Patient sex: M
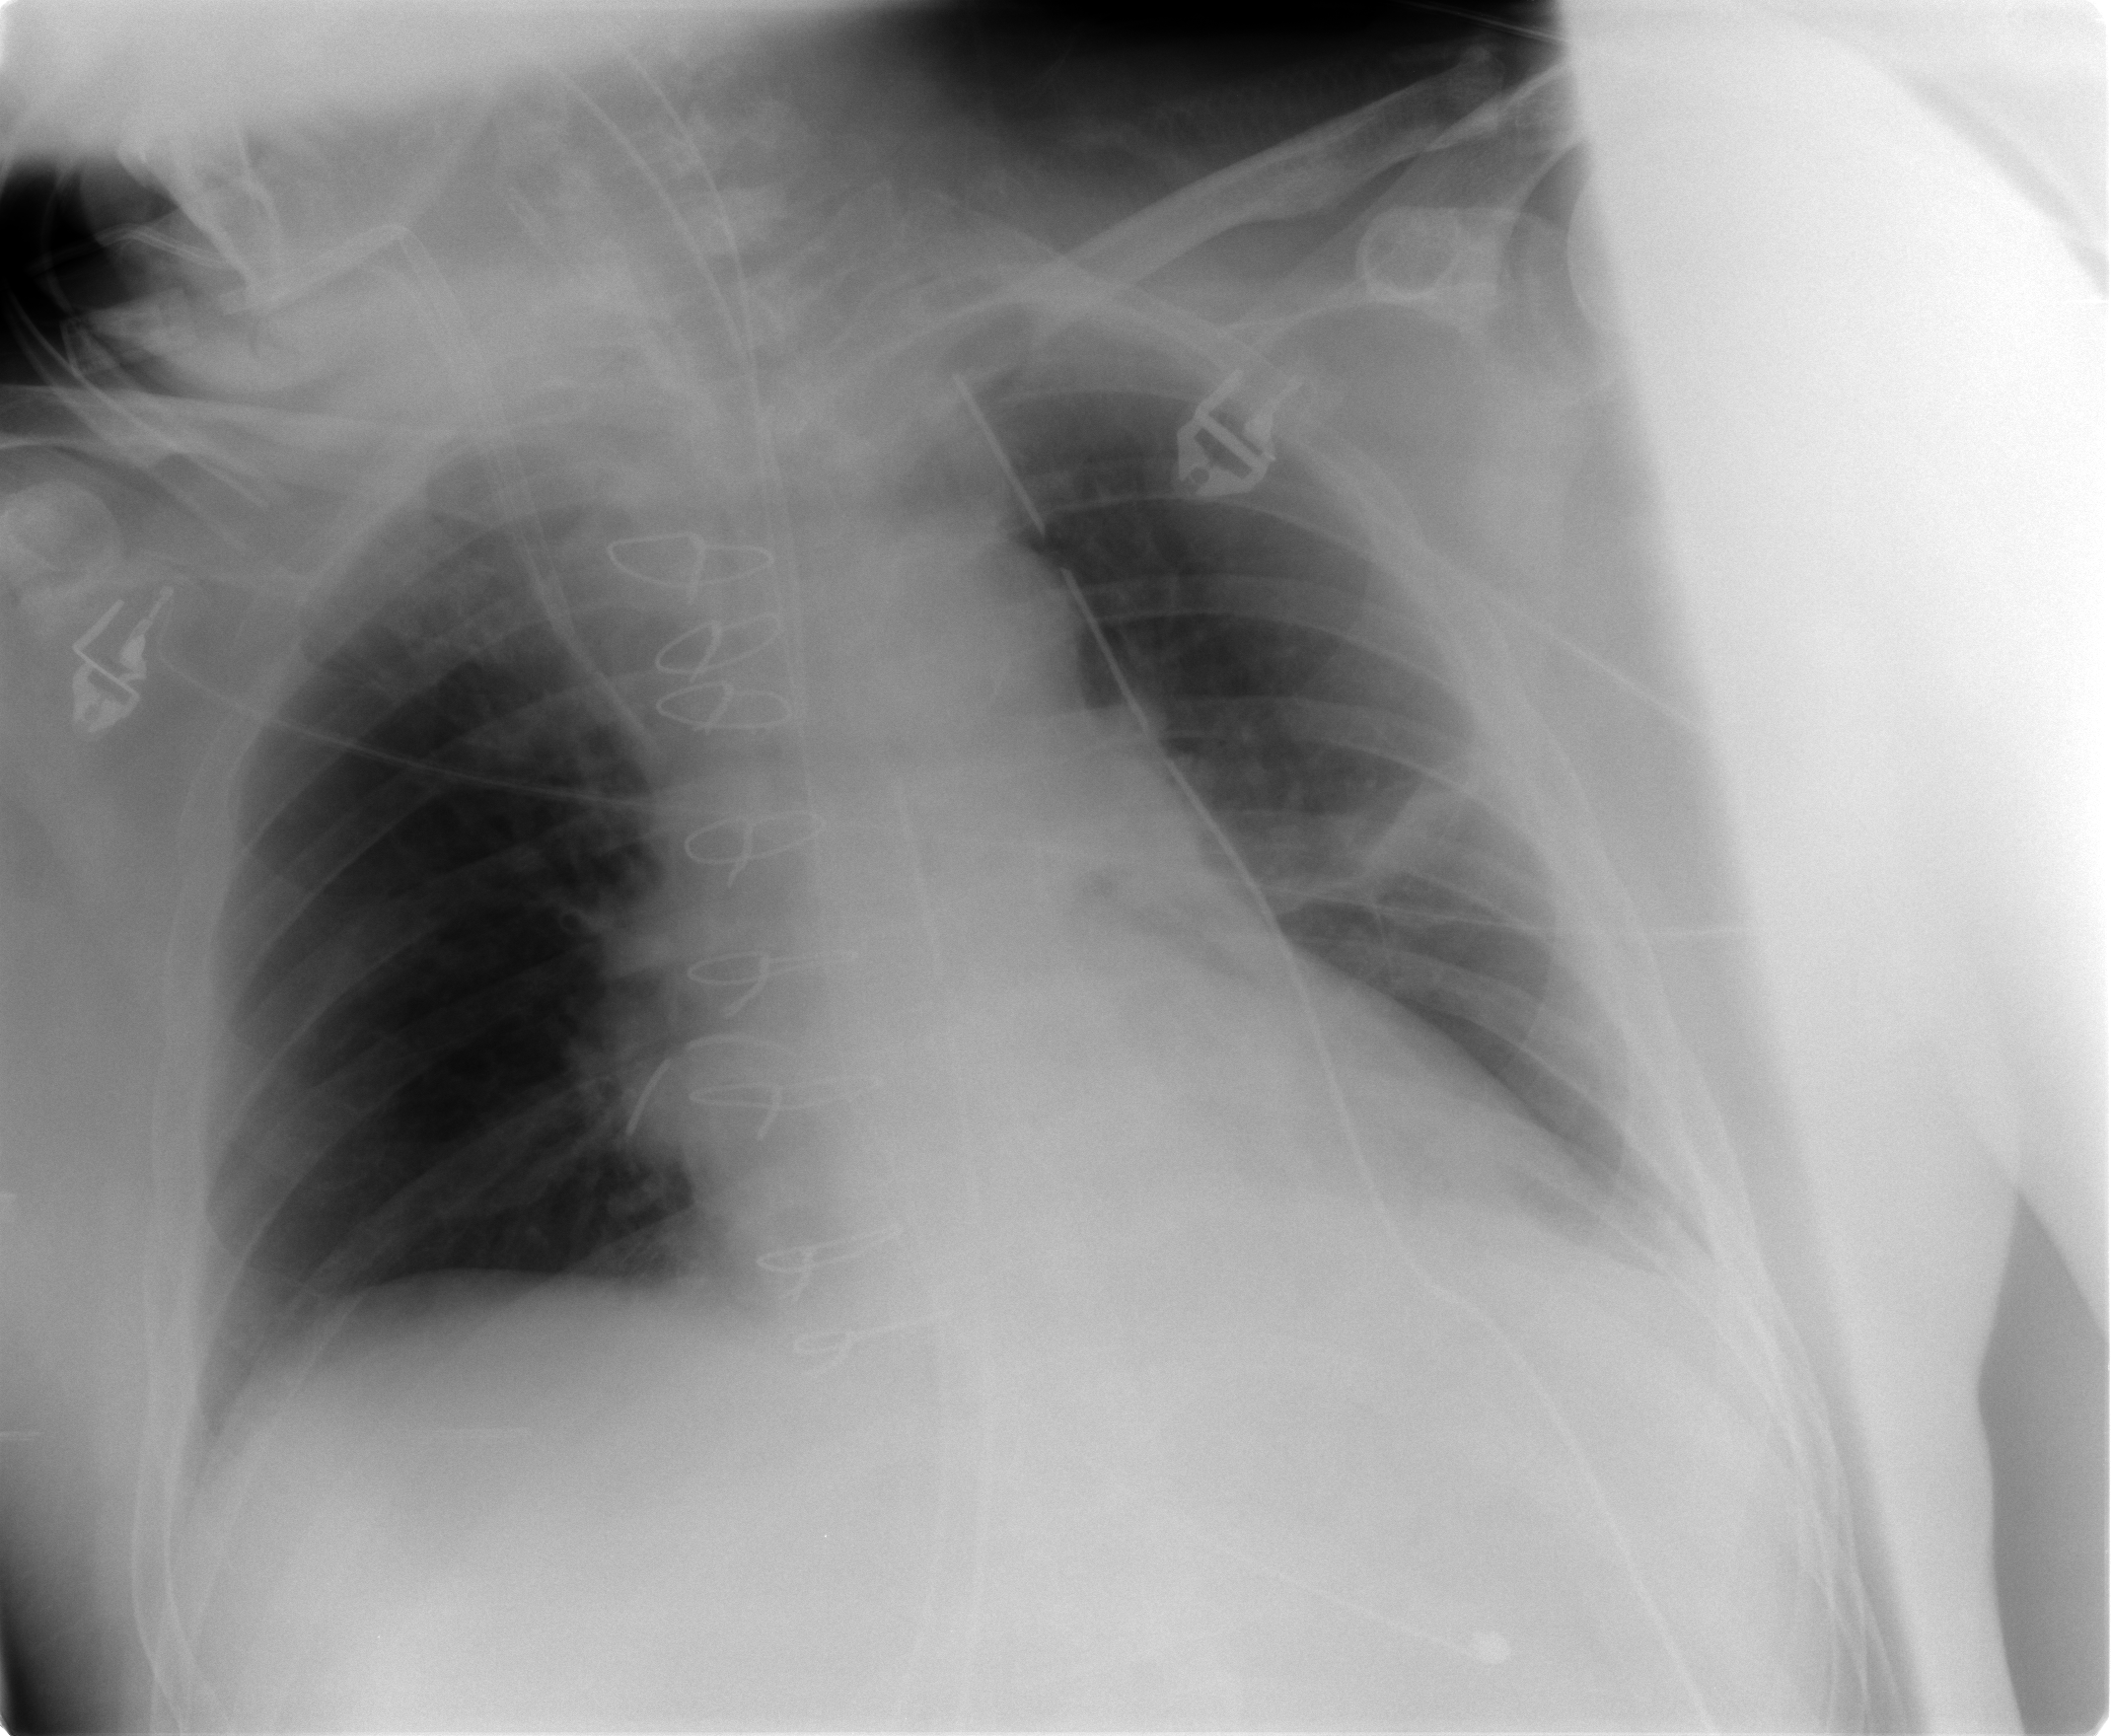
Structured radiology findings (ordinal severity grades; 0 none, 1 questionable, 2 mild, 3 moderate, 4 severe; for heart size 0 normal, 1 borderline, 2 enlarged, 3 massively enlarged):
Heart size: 1
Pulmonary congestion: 2
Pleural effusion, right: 0
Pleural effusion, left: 0
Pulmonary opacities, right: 0
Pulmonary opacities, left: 0
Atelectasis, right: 0
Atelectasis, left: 2